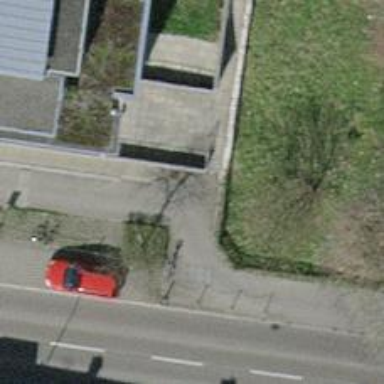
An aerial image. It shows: Set of steps on the road.